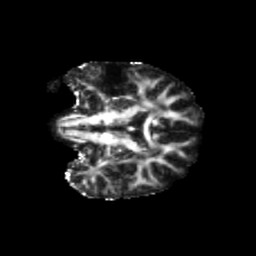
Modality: FA
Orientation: coronal
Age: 59
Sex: female
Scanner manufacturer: siemens
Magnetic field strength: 3 T
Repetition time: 5.25 s
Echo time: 0.08 s